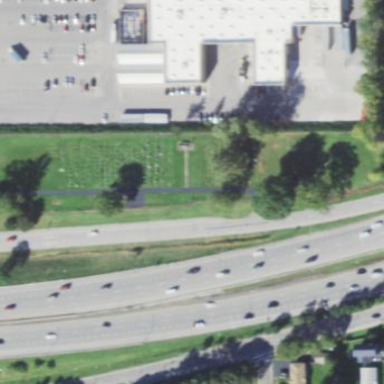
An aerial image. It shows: Cemetery.